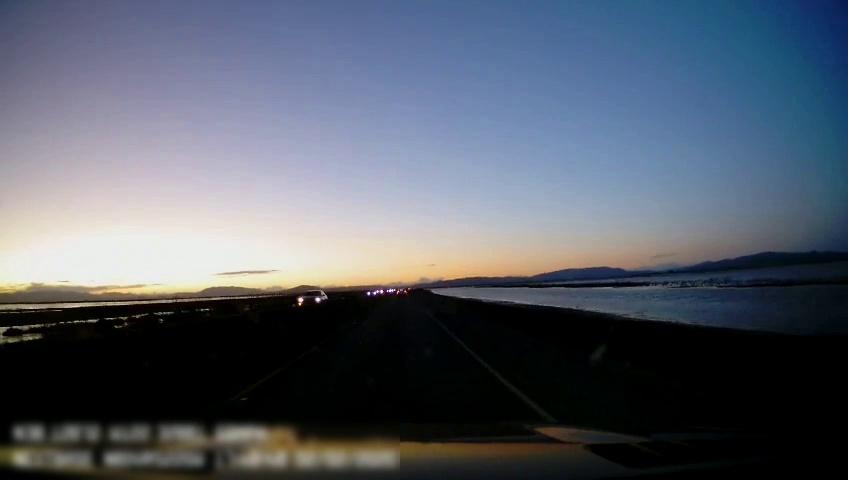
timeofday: Dusk/Dawn/Twilight
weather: Sunny
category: Drivable Space
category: Vehicles | Car
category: Vehicles | Car
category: Vehicles | Car
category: Lanes | Current Lane
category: Lanes | Current Lane